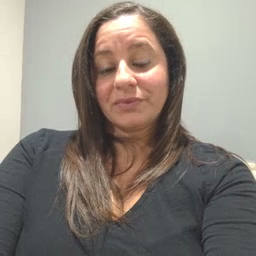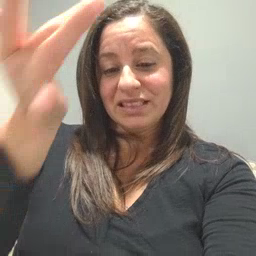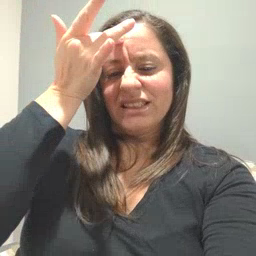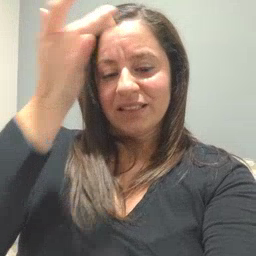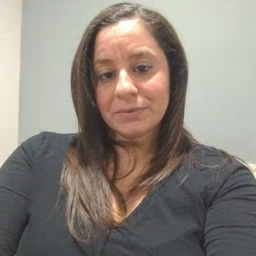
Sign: sick